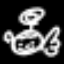
Label: angel